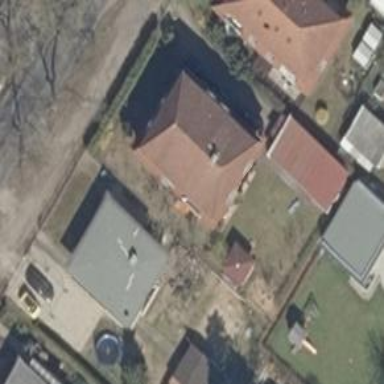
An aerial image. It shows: House with mansard roof.